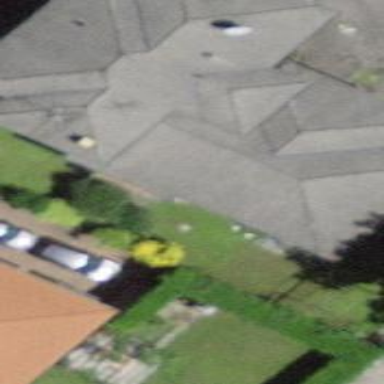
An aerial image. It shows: Hipped roof apartment building.